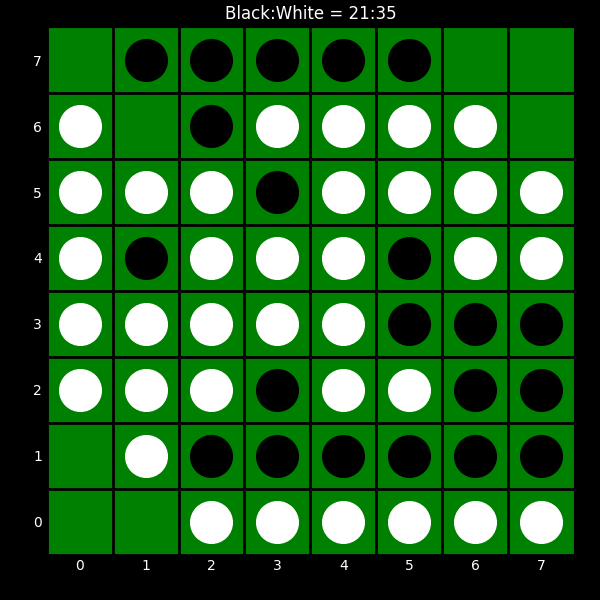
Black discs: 21
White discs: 35